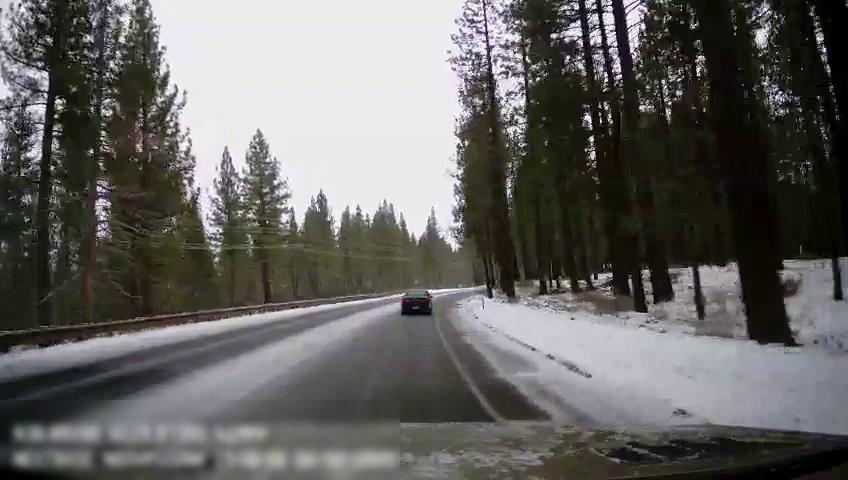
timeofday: Day
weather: Snowy
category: Drivable Space
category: Vehicles | Car
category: Lanes | Current Lane